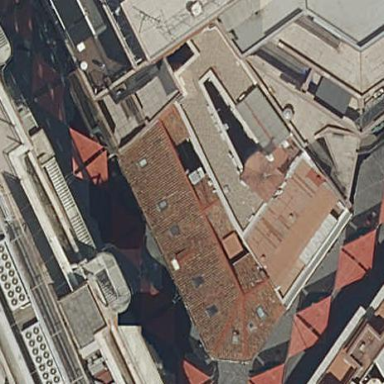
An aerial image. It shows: Building with gabled roof.